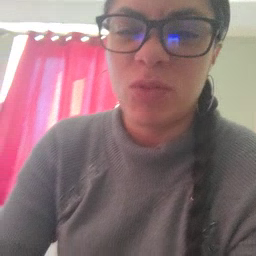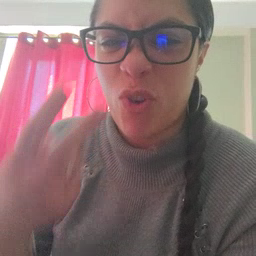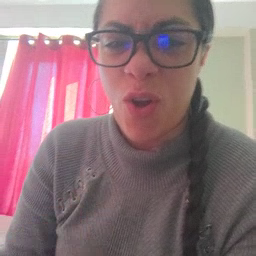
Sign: fall